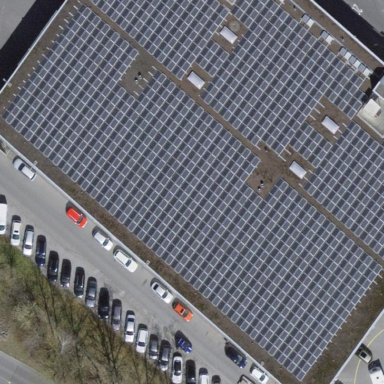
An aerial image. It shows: Solar power generator.